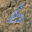
Label: 6